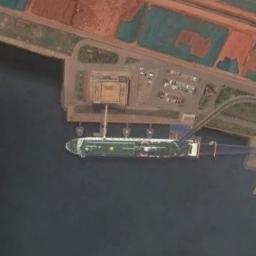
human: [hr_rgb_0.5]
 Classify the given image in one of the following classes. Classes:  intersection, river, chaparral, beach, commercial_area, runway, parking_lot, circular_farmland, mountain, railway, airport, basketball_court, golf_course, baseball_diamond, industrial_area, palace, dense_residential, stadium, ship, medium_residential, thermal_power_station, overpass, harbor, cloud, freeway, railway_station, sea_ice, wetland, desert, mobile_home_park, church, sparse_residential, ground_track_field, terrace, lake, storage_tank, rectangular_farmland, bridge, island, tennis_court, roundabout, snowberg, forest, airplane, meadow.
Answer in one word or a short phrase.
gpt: ship